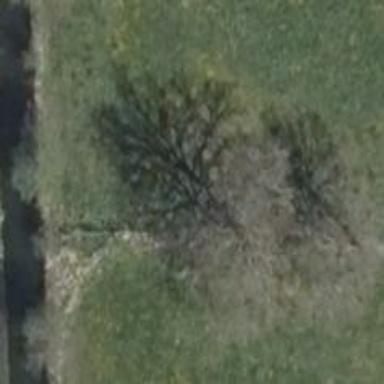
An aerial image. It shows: Deciduous broadleaved tree.